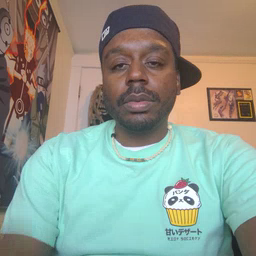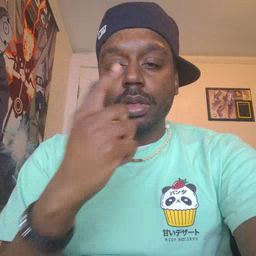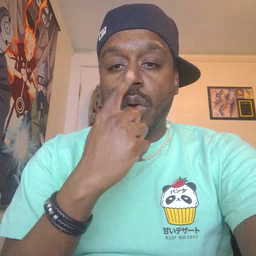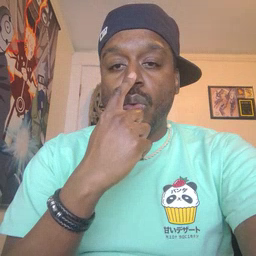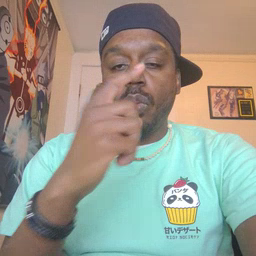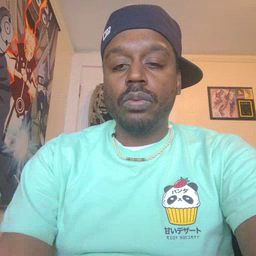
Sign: nose